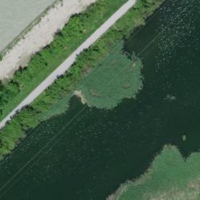
EUNIS habitat code: 14
Species observed at this site:
Orchis militaris
Hirundo rustica
Anthyllis vulneraria